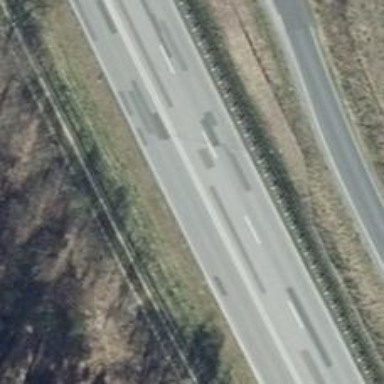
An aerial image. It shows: Motorway with asphalt surface and embankment.